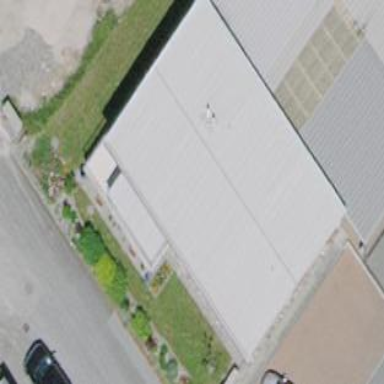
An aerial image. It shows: Industrial building.